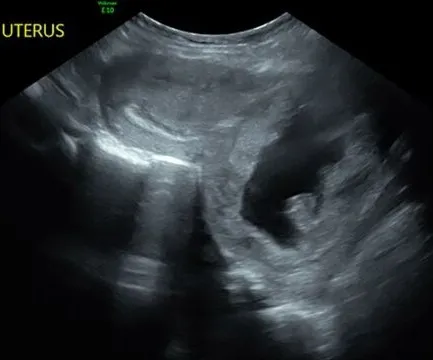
Sagittal (SAG) ultrasound of cervical ectopic pregnancy at 13 weeks 3 days' gestation, demonstrating an hourglass-shaped uterus with a ballooned endocervical canal, gestational tissue at the level of the cervix, and empty uterine cavity.
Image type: radiology (ultrasound)